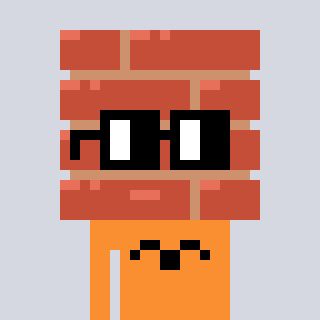
a pixel art character with square black glasses, a wall-shaped head and a orange-colored body on a cool background